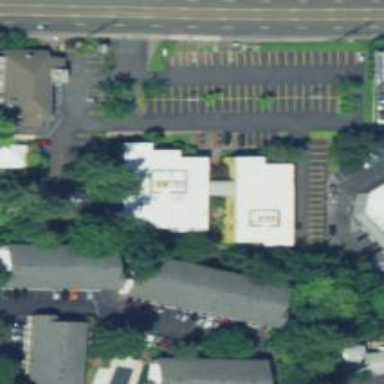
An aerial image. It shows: Parking space.